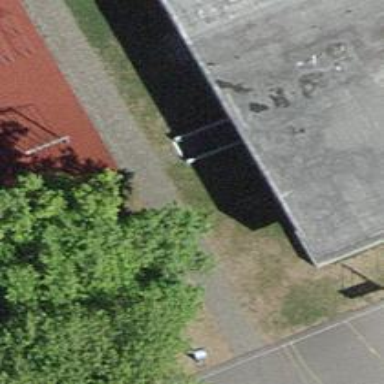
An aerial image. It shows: Red bench.